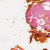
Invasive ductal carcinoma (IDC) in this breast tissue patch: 0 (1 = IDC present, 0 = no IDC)